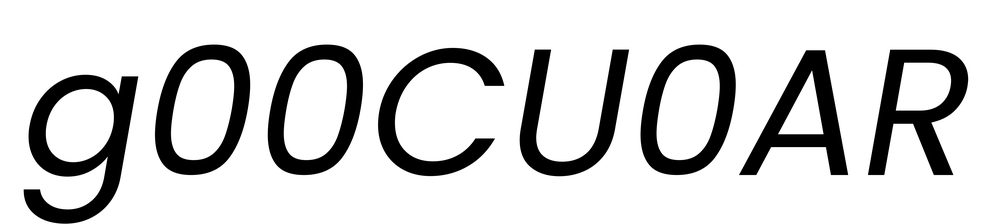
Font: Poppins-Italic